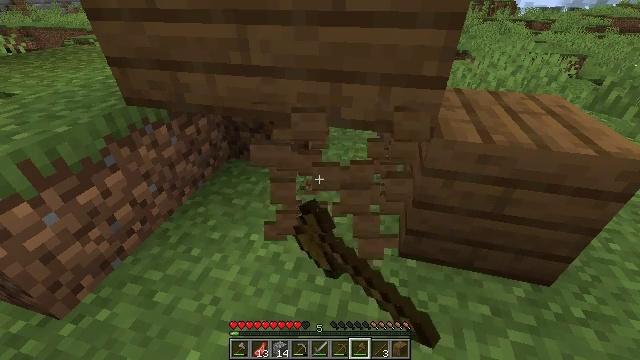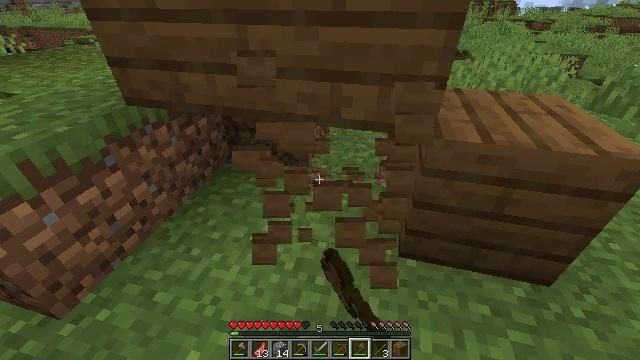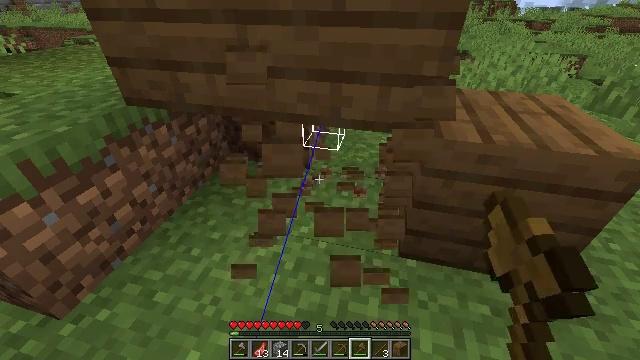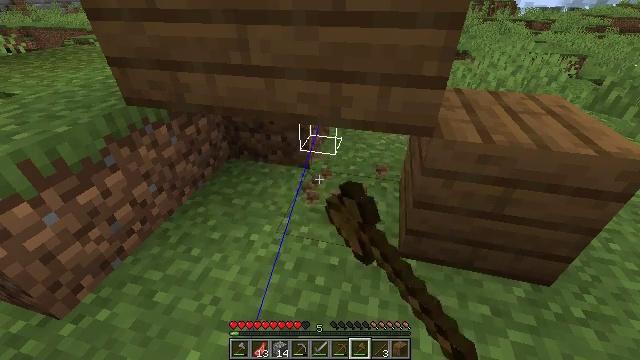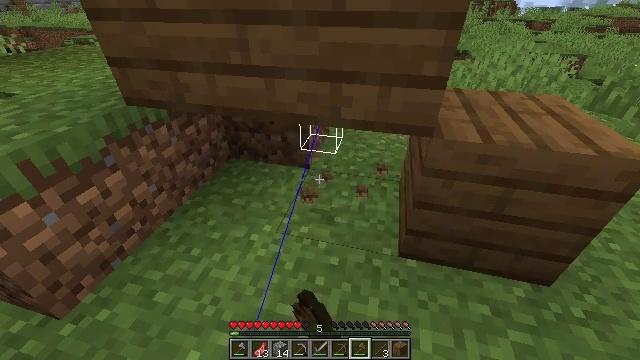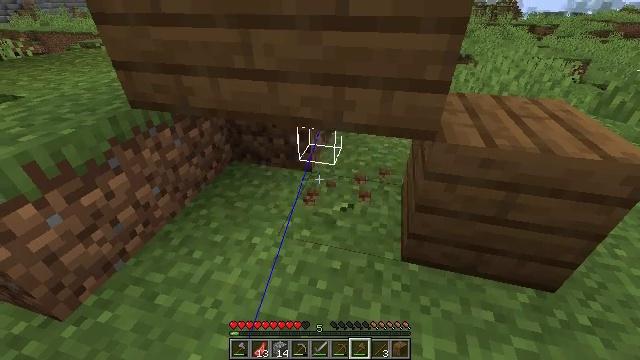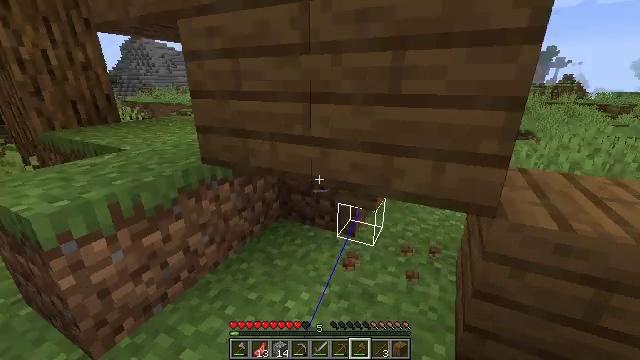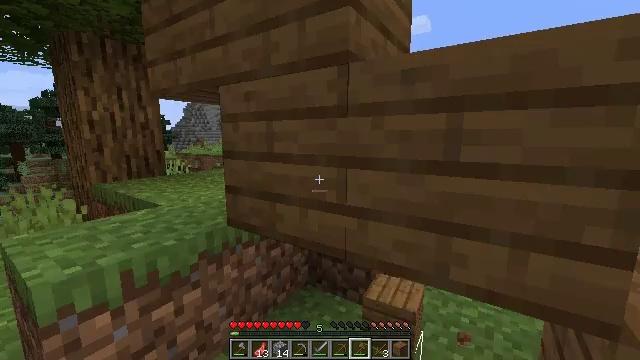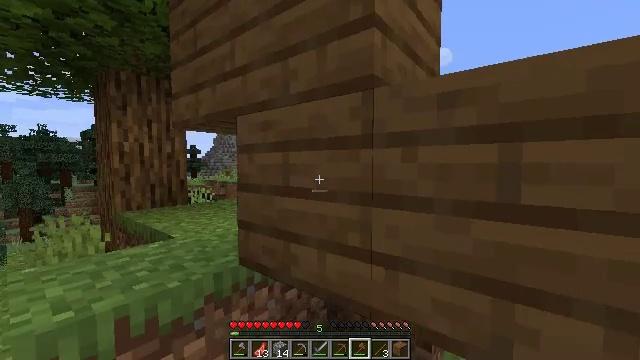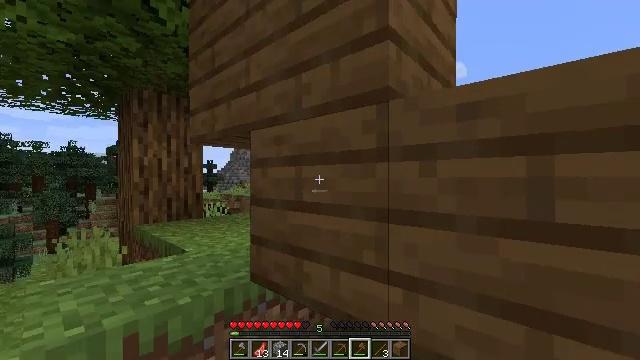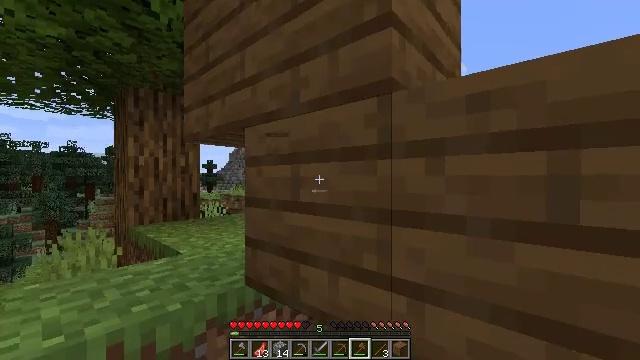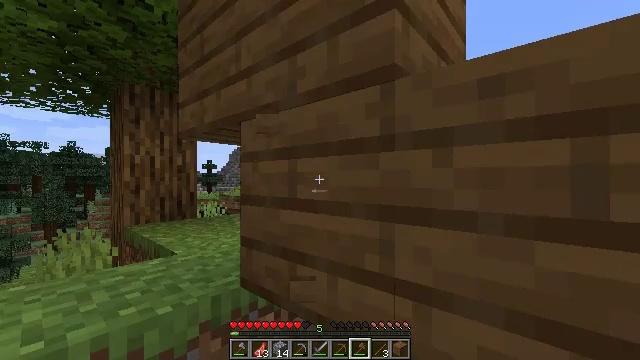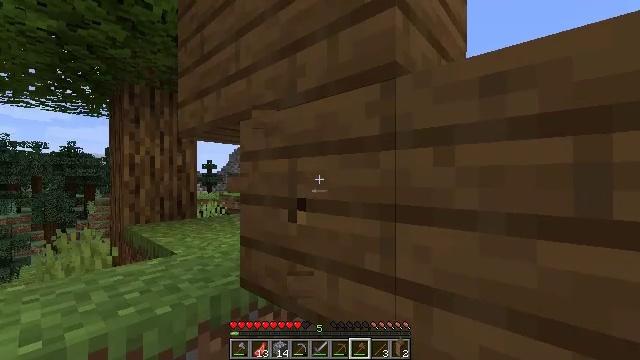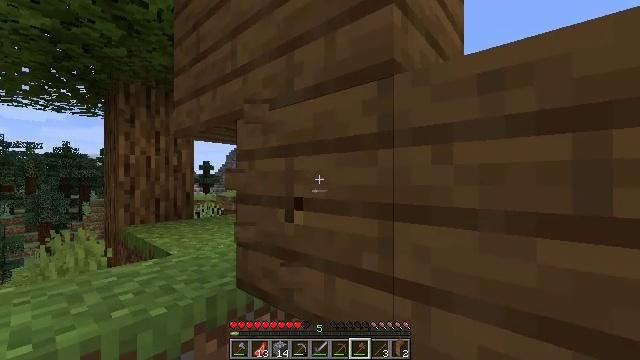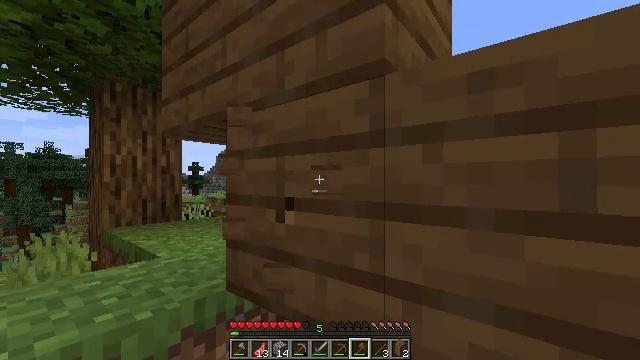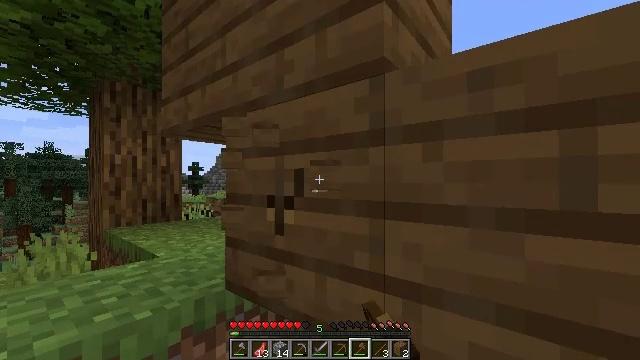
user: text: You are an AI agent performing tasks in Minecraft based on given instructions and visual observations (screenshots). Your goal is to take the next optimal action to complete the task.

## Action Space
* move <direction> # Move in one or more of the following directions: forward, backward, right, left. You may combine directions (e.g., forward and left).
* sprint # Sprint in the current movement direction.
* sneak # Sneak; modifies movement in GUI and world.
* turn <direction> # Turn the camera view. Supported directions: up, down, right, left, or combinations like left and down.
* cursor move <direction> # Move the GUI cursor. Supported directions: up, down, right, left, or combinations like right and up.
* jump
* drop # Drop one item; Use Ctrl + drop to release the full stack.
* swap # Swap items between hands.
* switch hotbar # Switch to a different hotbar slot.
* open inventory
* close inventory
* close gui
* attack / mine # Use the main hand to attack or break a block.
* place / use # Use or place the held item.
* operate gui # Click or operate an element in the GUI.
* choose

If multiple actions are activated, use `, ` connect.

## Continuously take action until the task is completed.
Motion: motion action
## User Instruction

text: Attack the spruce planks to recycle them.
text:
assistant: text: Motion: attack / mine
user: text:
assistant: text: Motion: attack / mine
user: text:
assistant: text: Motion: attack / mine
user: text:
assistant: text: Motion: attack / mine
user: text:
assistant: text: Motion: attack / mine
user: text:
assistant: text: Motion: move forward, turn left and up
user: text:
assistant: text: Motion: move forward, turn left and up
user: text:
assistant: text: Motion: move forward, turn left and up
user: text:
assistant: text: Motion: turn left and up
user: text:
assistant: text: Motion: attack / mine
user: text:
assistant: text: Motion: attack / mine
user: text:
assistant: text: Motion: attack / mine
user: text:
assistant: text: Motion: attack / mine
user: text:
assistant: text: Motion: turn right, attack / mine
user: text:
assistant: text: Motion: attack / mine
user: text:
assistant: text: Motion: attack / mine
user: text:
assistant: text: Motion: attack / mine
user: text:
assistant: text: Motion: attack / mine
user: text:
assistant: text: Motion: attack / mine
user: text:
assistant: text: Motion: attack / mine
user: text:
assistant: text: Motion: attack / mine
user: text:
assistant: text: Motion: attack / mine
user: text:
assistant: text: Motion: attack / mine
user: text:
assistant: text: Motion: turn left, attack / mine
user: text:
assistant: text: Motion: attack / mine
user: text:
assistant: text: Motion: attack / mine
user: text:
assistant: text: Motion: attack / mine
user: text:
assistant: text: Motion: attack / mine
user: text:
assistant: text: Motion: attack / mine
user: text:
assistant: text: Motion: attack / mine